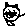
Label: cat